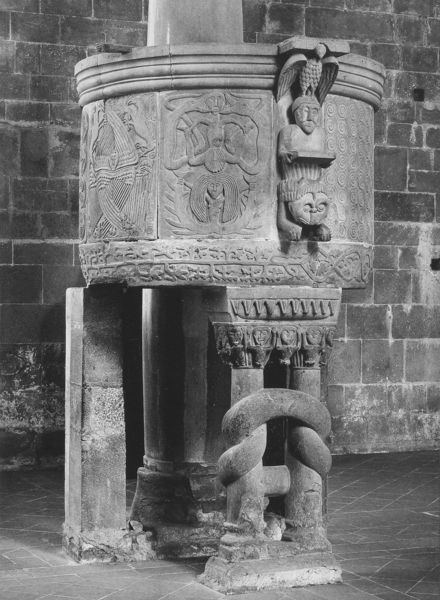
Titel: Kanzel
Standort: Gropina, Pieve di S. Pietro (EU - I - Toskana)
Schlagwörter: flügel, hand, vogel, schwarz, säule, weiss, muster, ornament, arm, gesicht, stein, taube, kirche, boden, figur, skulptur, balkon, mauer, ziegel, dekor, ornamente, gestell, steinmetz, foto, becken, schlange, kanzel, teufel, verschlungen, verzierungen, taub, verziehrung, skulptue, behauen